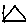
Label: triangle